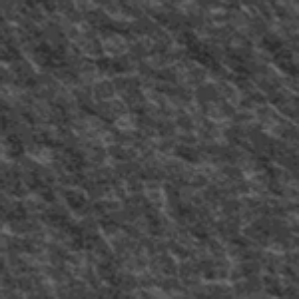
Label: frost